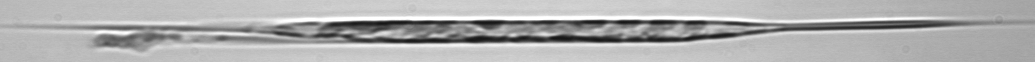
Label: Rhizosolenia